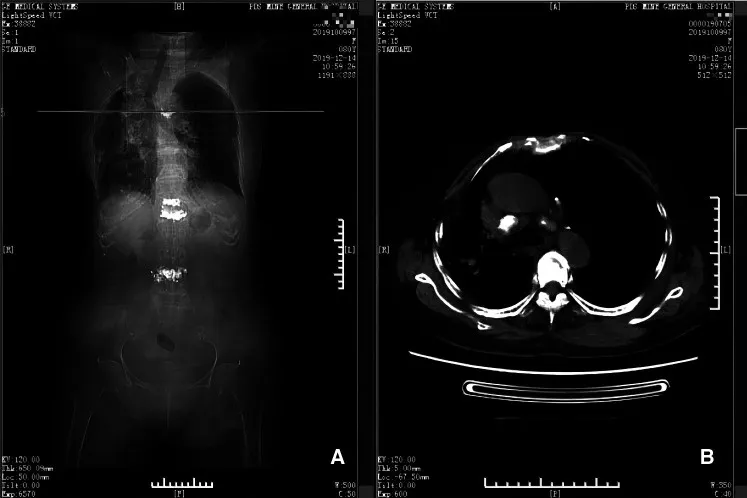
CT scan taken on 12th day postoperatively (panels A and B). Panel A depicts the position (horizontal line) of the CT scan shown in B, at the level of the 5th thoracic vertebra. Panel B shows there is little remaining hematoma near the 5th thoracic vertebra and adjacent ribs.
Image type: radiology (ct)